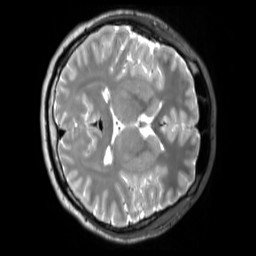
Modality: T2w
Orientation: axial
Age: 21
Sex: male
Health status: ill
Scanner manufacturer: siemens
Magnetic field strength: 3 T
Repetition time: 2.8 s
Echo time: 0.326 s